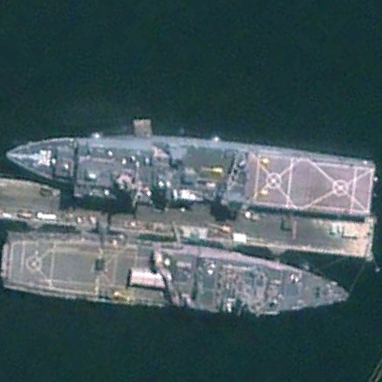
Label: combat